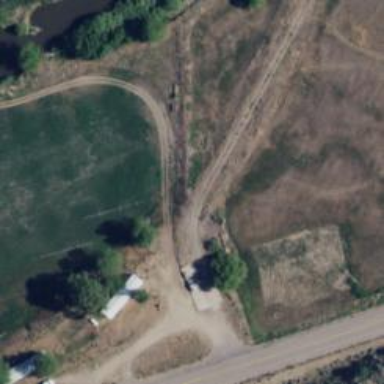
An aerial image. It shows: Abandoned railway.